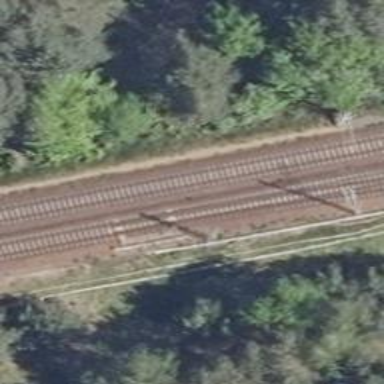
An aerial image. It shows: Railway switch with the turnout side on the right.